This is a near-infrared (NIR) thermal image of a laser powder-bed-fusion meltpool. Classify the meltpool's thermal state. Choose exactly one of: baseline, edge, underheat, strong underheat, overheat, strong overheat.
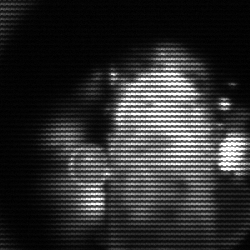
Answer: strong underheat